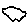
Label: cloud